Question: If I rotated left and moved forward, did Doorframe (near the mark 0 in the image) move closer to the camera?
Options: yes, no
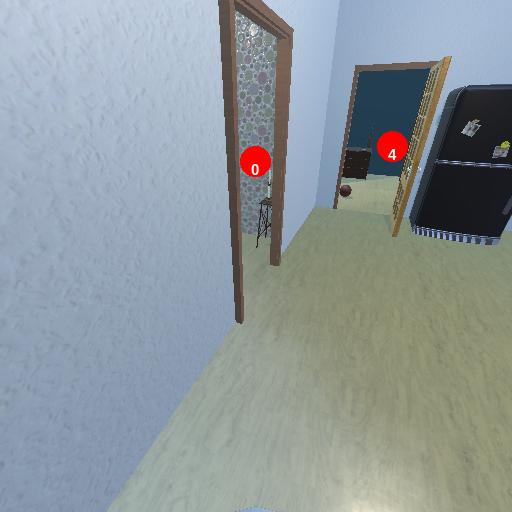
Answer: yes